Current action and preconditions to check: path_clear

Your task: For each precondition in the list above, predict whether it will hold at this action.

Consider the current scene as observed from the mobile robot's camera, and analyze the predicted future states of all dynamic agents (e.g., people, animals, vehicles, or any moving entities) within the NEXT SECOND.

IMPORTANT: Only answer "very likely" if you are absolutely certain—based on strong, clear evidence—that a dynamic agent will violate the precondition in the predicted future state. Do NOT answer "very likely" for unlikely, ambiguous, or low-probability risks.

Ask yourself for each precondition: Is there a high probability, with clear and convincing evidence, that the predicted future states of any dynamic agent will interfere with the predicted future state of the currently executing action within the NEXT SECOND, causing that precondition to fail?

Assess the risk level based on these predictions. Use "likely" or "very likely" if motions create a clear risk of interference.

Use "neutral" or "improbable" if agents are nearby but their predicted paths are clearly diverging or non-conflicting.

Failure Risk Categories: "very improbable", "improbable", "neutral", "likely", "very likely"

Answer Format: Output ONLY the probability_of_failure value from these categories: "very improbable", "improbable", "neutral", "likely", "very likely"

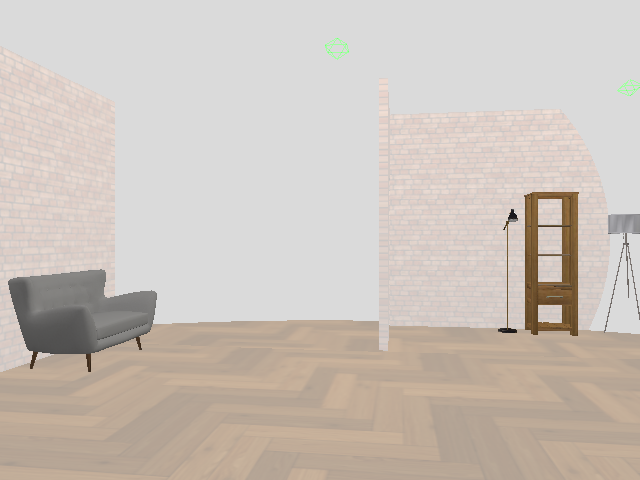

Answer: very improbable